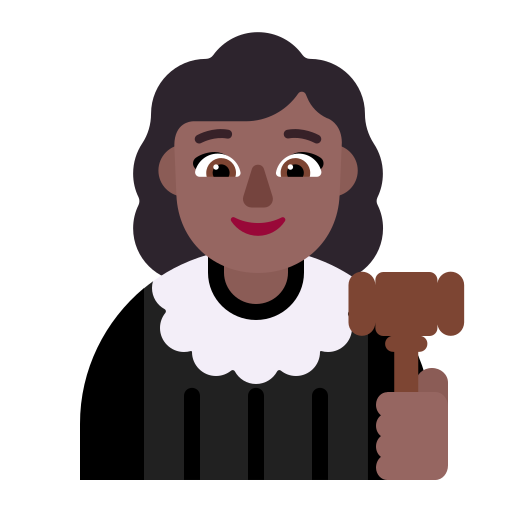
woman judge flat  dark